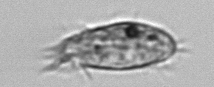
Label: Euplotes